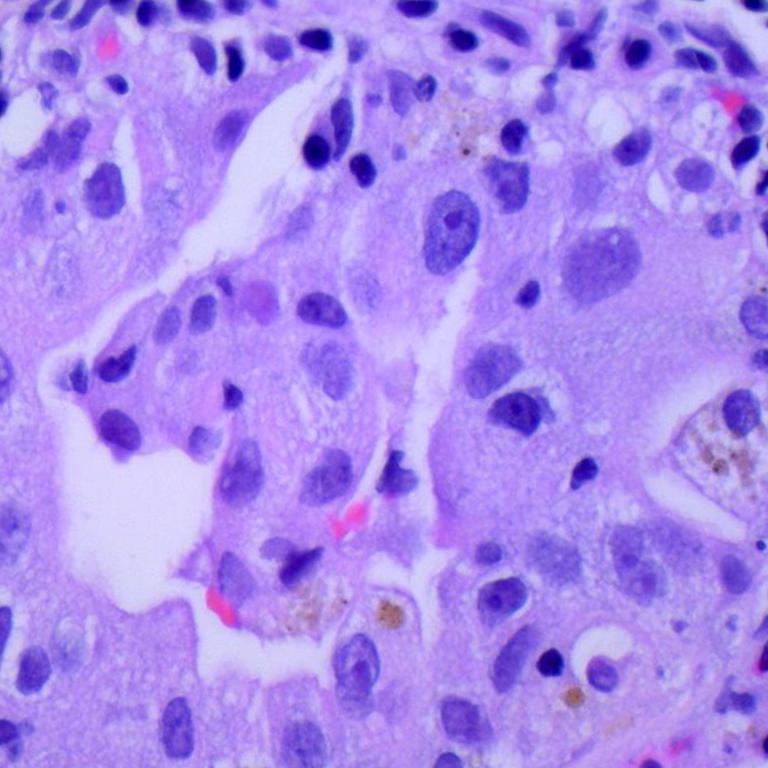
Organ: lung
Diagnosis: adenocarcinomas